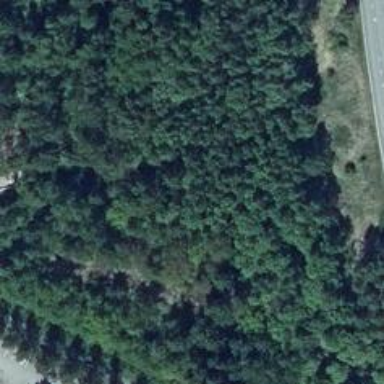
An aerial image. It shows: Forest area.